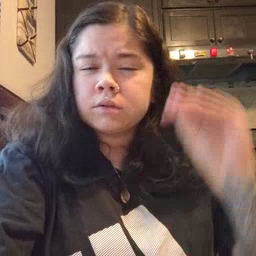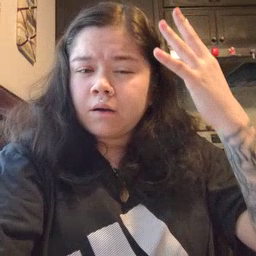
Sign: sun